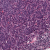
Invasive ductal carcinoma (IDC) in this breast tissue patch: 1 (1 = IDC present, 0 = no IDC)